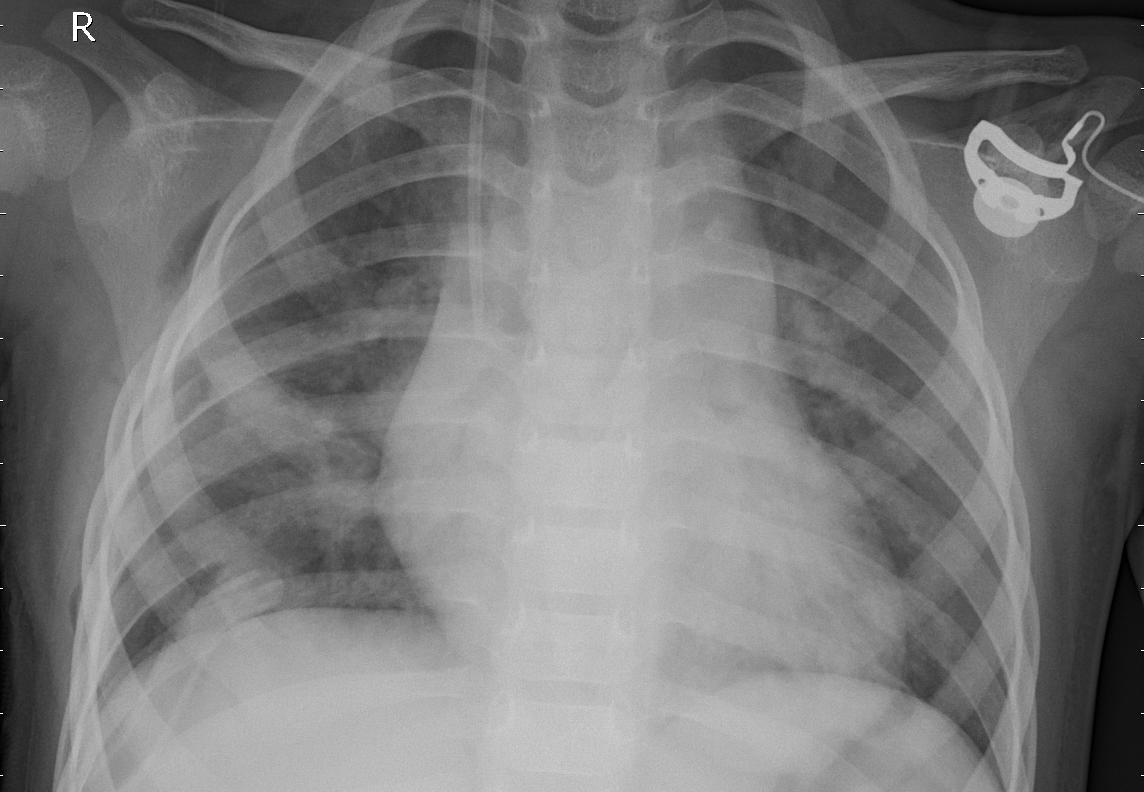
Diagnosis: PNEUMONIA